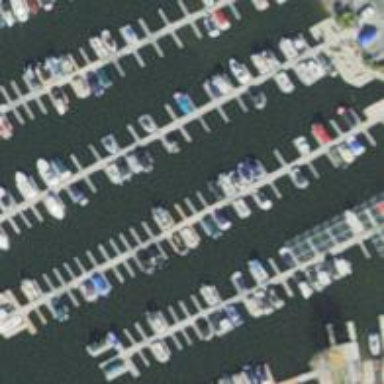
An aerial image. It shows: Man-made pier.